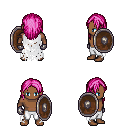
a pixel art fantasy rpg character, male body template, human, dark skin, white tattered cape, white pants, pink long hairstyle, metal gloves, shield, four views (front, back, left, right), 2x2 character sprite sheet, small pixel art, hard edges, no anti-aliasing